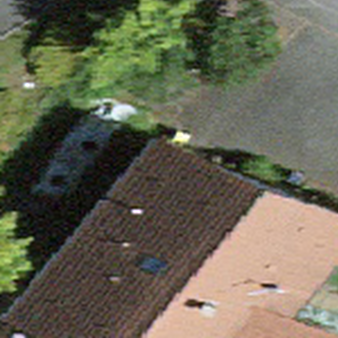
Label: other